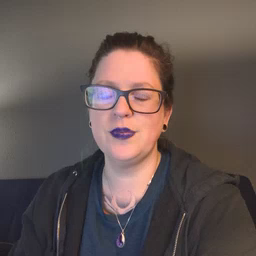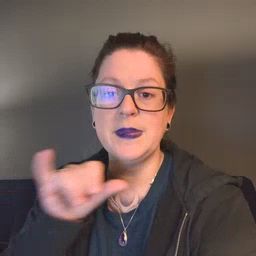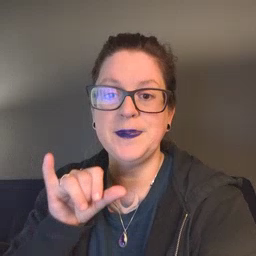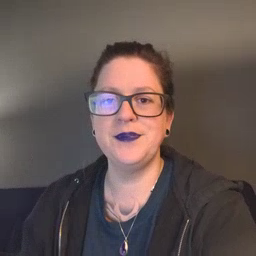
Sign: same